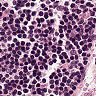
Metastatic tissue present: no